Question:
everyone! I try to set a click property to a QMediaPlayer Element, but I can not find the mode to make it, and if I try to put a button in front to Video, the button puts behind to video, even with
'''
button->raise();
videoWidget->lower();
'''
And If I put a Button to fullscreen the screen turns in black and don't shows the video
this id the code of the video player
'''
QMediaPlayer *player = new QMediaPlayer(this);
QVideoWidget *vw = new QVideoWidget(this);
QMediaPlaylist *PlayList = new QMediaPlaylist(this);
PlayList->addMedia(QUrl::fromLocalFile("/home/user/Videos/video.mp4"));
PlayList->setPlaybackMode(QMediaPlaylist::Loop);
QVBoxLayout *layout = new QVBoxLayout;
layout->addWidget(vw);
player->setVideoOutput(vw);
player->setPlaylist(PlayList);
vw->setGeometry(0,0,800,480);
vw->show();
player->play();
'''
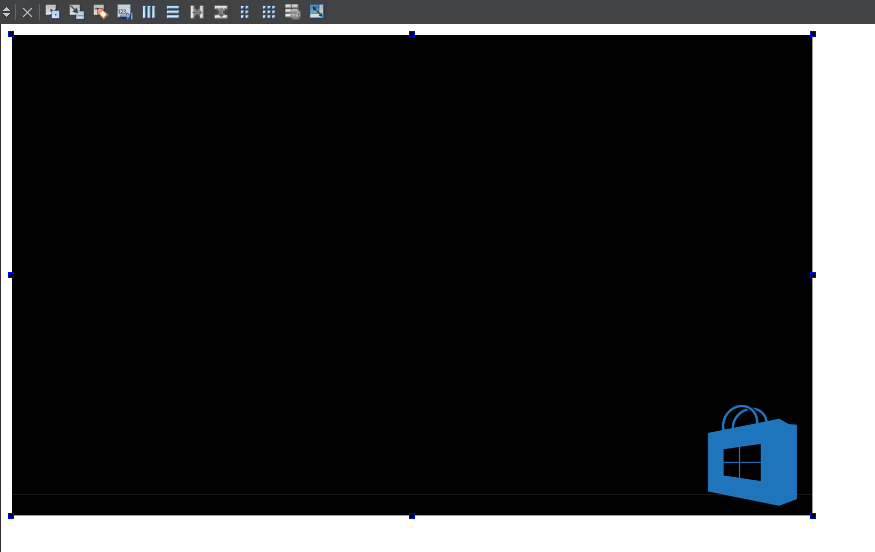
Answer: One possible solution is to create a widget where the 'QVideoWidget' is placed through a layout, the button is also added and we change the position through the 'resizeEvent()' event.
'''
#include <QApplication>
#include <QMediaPlayer>
#include <QMediaPlaylist>
#include <QPushButton>
#include <QUrl>
#include <QVBoxLayout>
#include <QVideoWidget>
#include <QDebug>
class VideoWidgetButton: public QWidget{
QPushButton *btn;
QVideoWidget *vw;
QMediaPlayer *player;
public:
VideoWidgetButton(QWidget *parent=Q_NULLPTR):QWidget(parent){
setLayout(new QVBoxLayout);
layout()->setContentsMargins(0, 0, 0, 0);
vw = new QVideoWidget(this);
btn = new QPushButton(this);
btn->setIcon(QIcon(":/icons/tux.jpeg"));
btn->resize(QSize(128, 128));
btn->setIconSize(QSize(128, 128));
connect(btn, &QPushButton::clicked, [](){
qDebug()<<"clicked";
});
layout()->addWidget(vw);
player = new QMediaPlayer(this);
player->setVideoOutput(vw);
QMediaPlaylist *playList = new QMediaPlaylist(this);
playList->addMedia(QUrl("qrc:/video/SampleVideo_1280x720_1mb.mp4"));
playList->setPlaybackMode(QMediaPlaylist::Loop);
player->setPlaylist(playList);
player->play();
}
protected:
void resizeEvent(QResizeEvent *ev){
btn->move(rect().bottomRight()-btn->rect().bottomRight());
return QWidget::resizeEvent(ev);
}
};
int main(int argc, char *argv[])
{
QApplication a(argc, argv);
VideoWidgetButton w;
w.resize(640, 480);
w.show();
return a.exec();
}
'''
<URL>
The complete example can be found in the following <URL>.